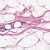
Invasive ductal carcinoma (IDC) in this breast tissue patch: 0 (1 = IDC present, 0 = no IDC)